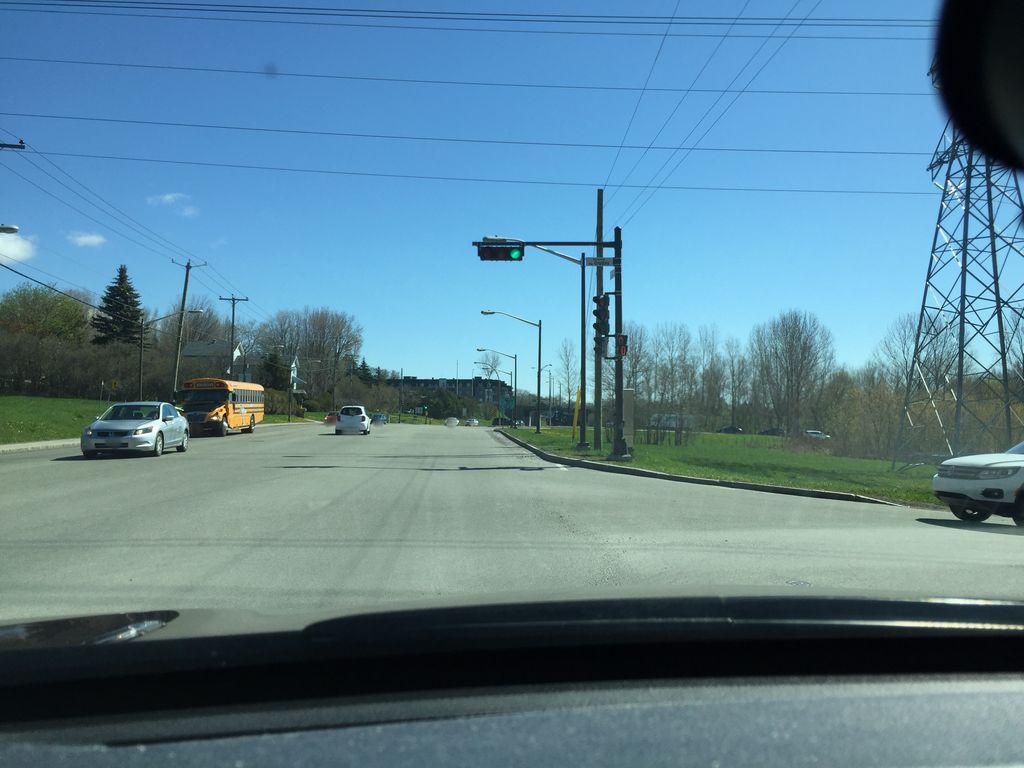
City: quebec_city